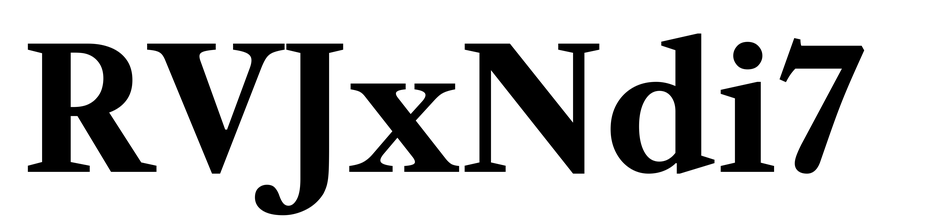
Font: LibreCaslonText_Bold